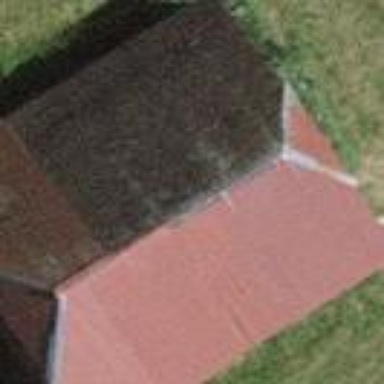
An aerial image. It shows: Rural barn.